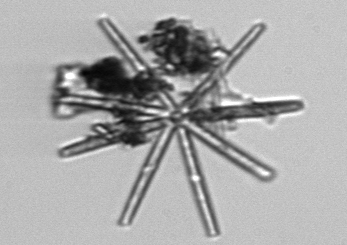
Label: Thalassionema